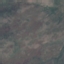
Land use / land cover class: HerbaceousVegetation